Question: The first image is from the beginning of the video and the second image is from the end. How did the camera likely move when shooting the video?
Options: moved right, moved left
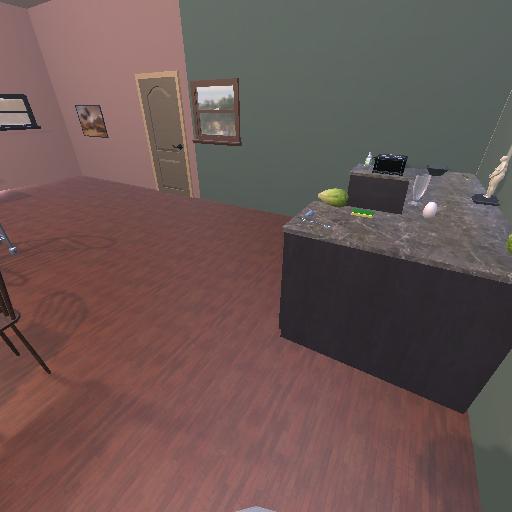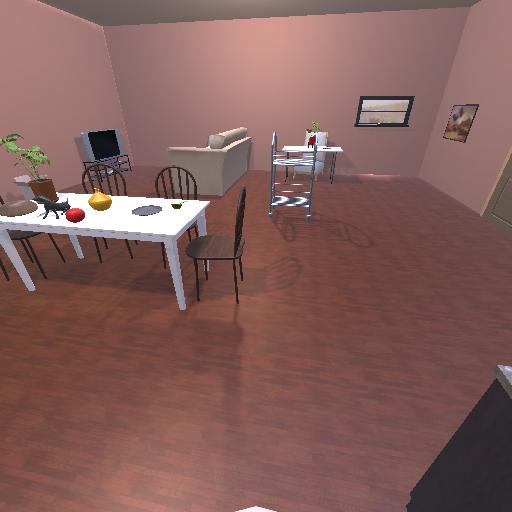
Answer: moved right